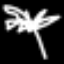
Label: palm tree